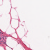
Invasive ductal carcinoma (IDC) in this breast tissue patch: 0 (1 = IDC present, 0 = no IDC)